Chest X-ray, AP view. Patient: 54 years old, sex F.
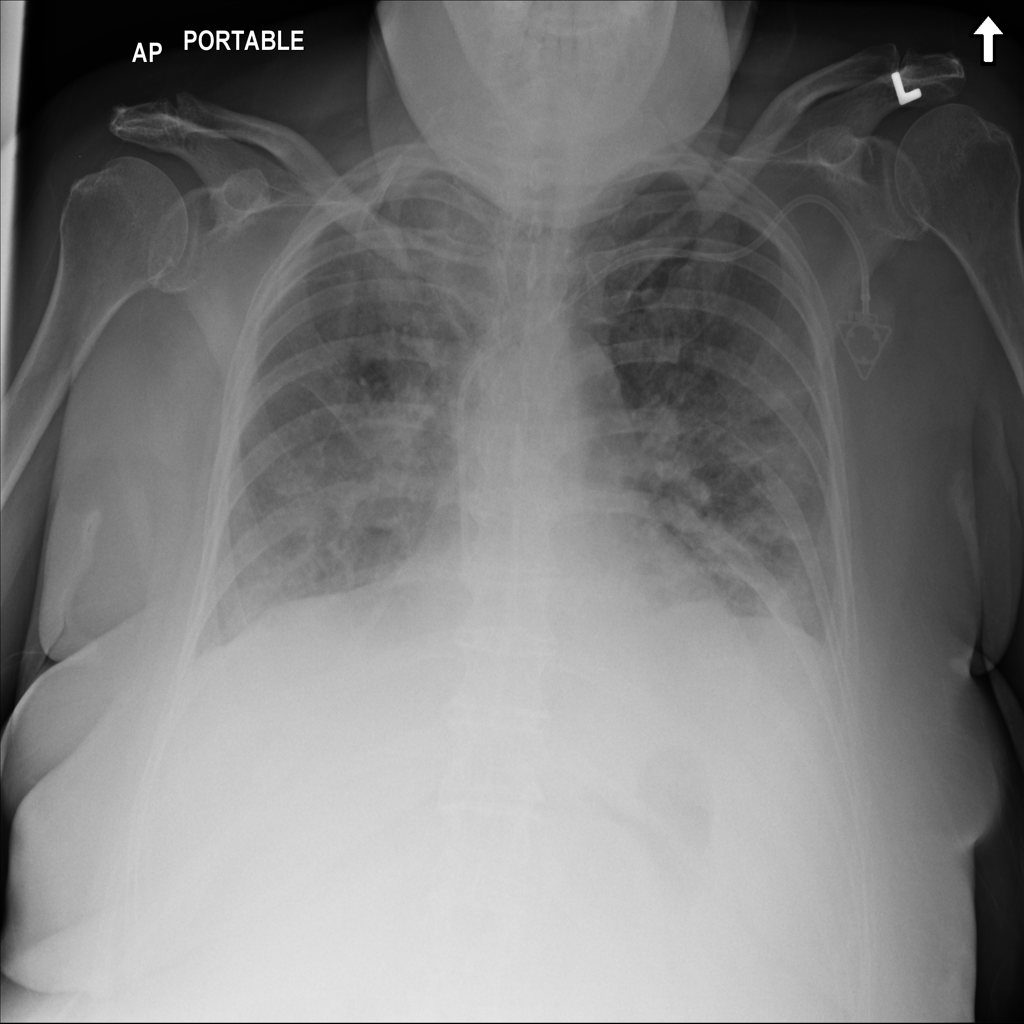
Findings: Atelectasis, Infiltration